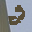
Label: 2